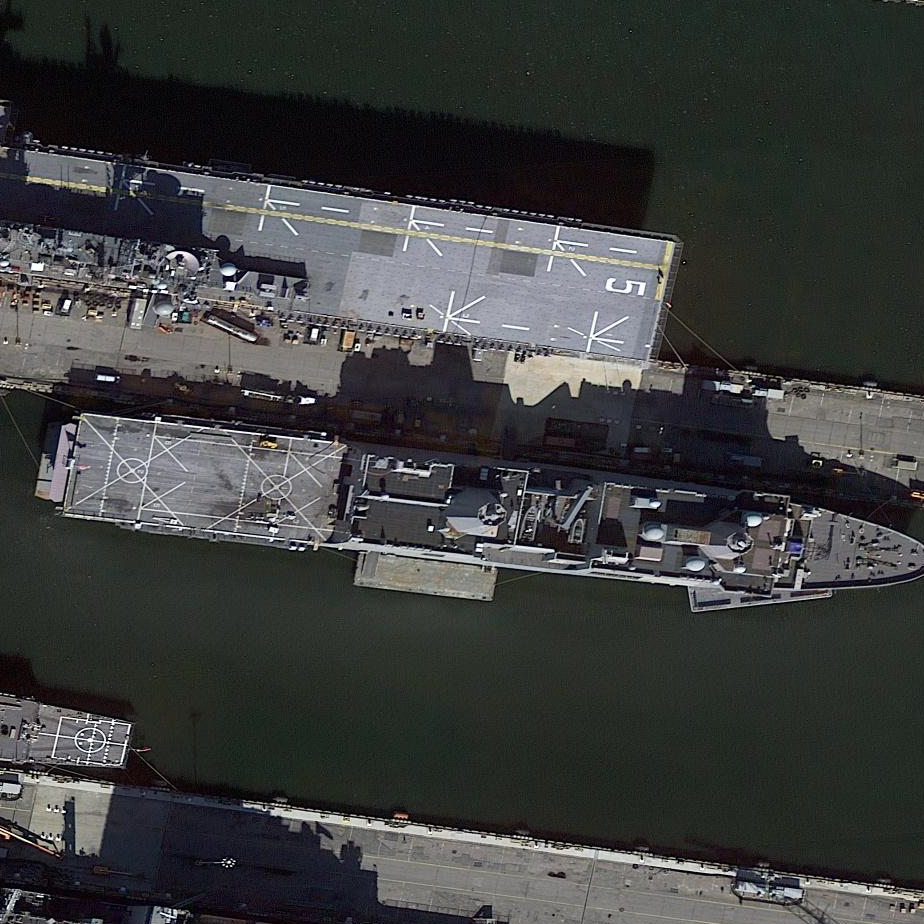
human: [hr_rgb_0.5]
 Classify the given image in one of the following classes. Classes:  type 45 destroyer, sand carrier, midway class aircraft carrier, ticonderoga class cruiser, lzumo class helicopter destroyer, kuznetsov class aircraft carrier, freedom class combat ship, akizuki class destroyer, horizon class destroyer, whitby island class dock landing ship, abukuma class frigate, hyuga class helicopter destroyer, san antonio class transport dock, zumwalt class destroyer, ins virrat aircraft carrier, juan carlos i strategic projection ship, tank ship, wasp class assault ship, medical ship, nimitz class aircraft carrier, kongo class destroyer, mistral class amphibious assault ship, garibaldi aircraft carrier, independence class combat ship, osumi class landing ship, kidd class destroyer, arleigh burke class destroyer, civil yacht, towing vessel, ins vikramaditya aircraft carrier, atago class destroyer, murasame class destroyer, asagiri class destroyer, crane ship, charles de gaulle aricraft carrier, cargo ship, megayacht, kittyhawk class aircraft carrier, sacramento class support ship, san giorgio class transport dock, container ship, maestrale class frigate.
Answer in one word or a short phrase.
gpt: San Antonio class transport dock